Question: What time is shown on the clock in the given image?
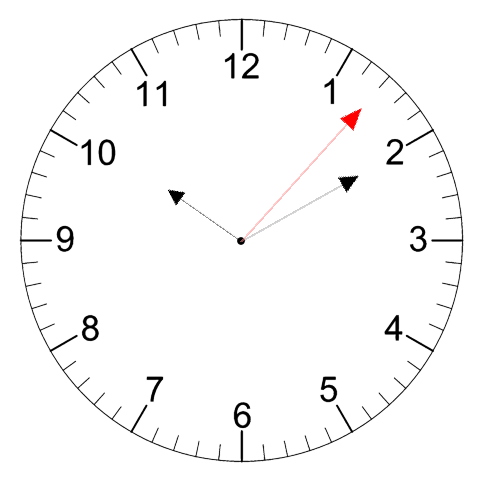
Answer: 10:10:07